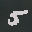
Label: 5